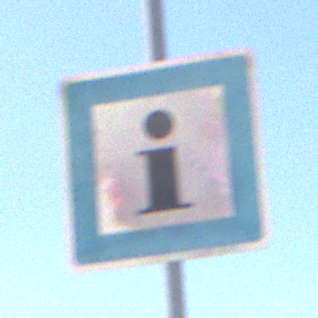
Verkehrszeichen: Informationsstelle
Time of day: Midday
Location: Outdoor (Nature)
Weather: Clear
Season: NotSpecified
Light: Natural